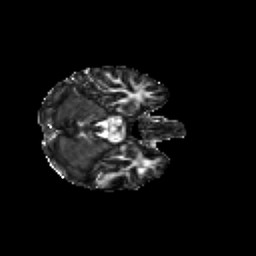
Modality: FA
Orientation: axial
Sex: male
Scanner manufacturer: siemens
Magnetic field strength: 3 T
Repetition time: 5 s
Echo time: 0.071 s